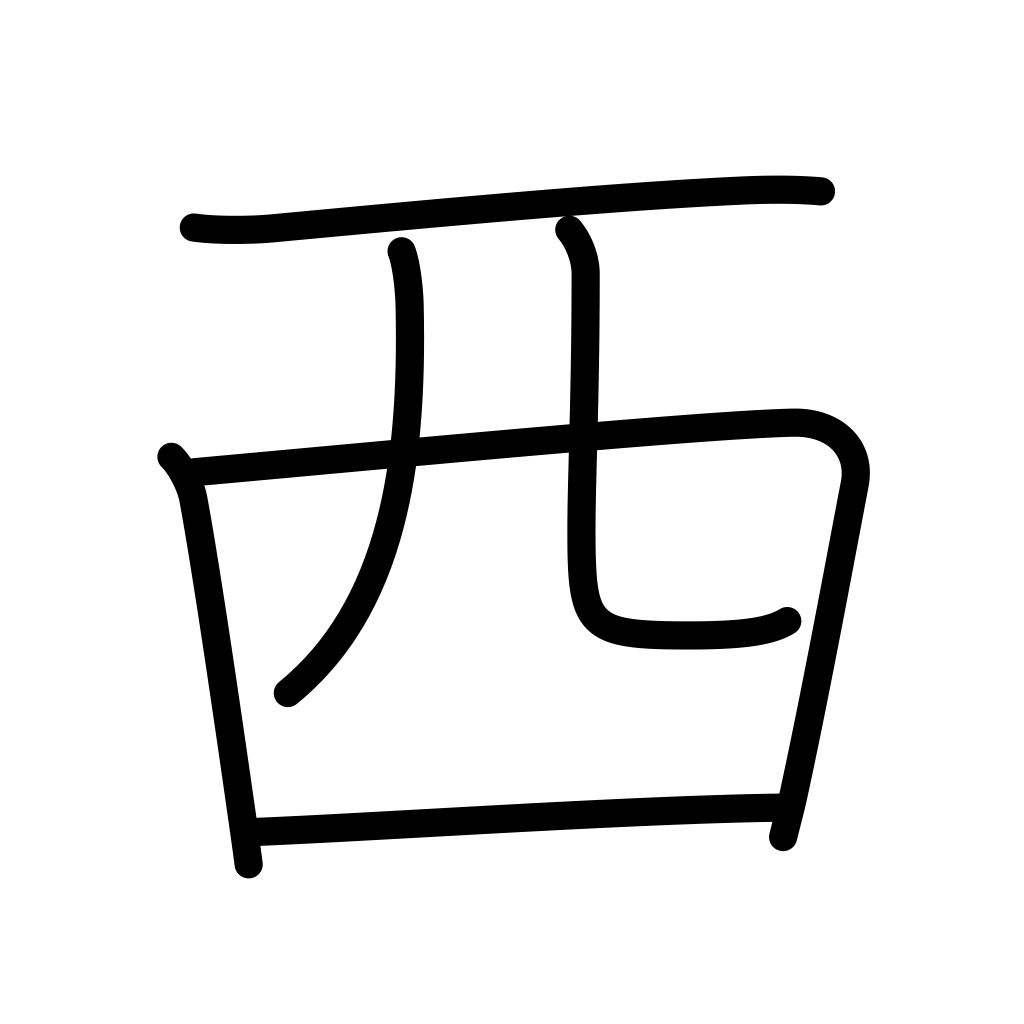
Meaning: west, Spain